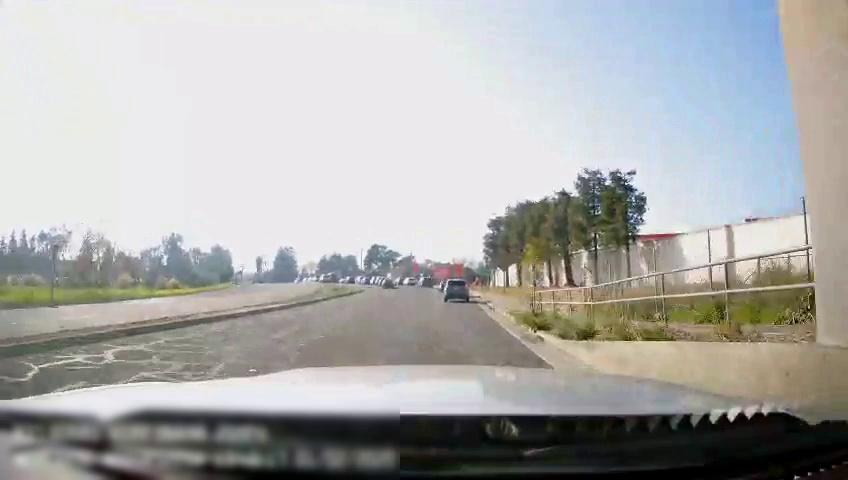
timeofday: Day
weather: Sunny
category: Drivable Space
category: Drivable Space
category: Vehicles | Car
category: Vehicles | Car
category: Vehicles | Car
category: Vehicles | Car
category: Vehicles | SUV
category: Vehicles | Car
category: Lanes | Current Lane
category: Traffic | Signs